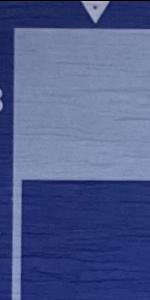
Label: Empty